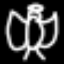
Label: angel